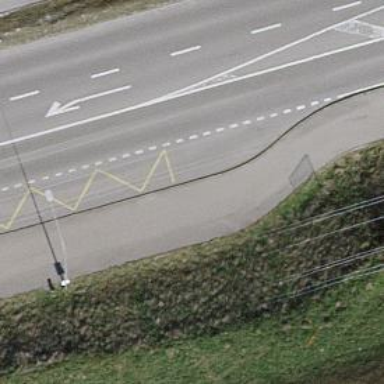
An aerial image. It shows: Bus stop with platform for public transport.